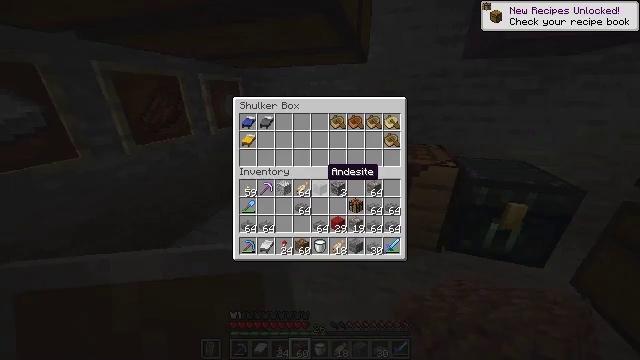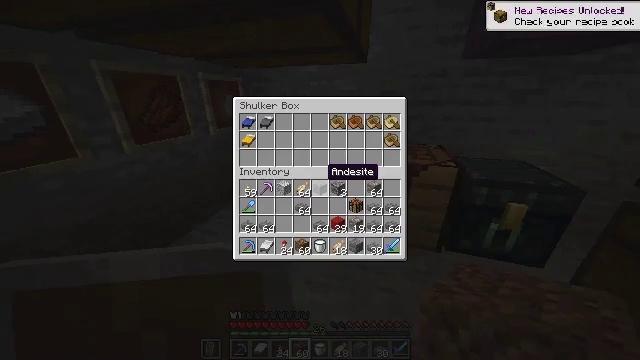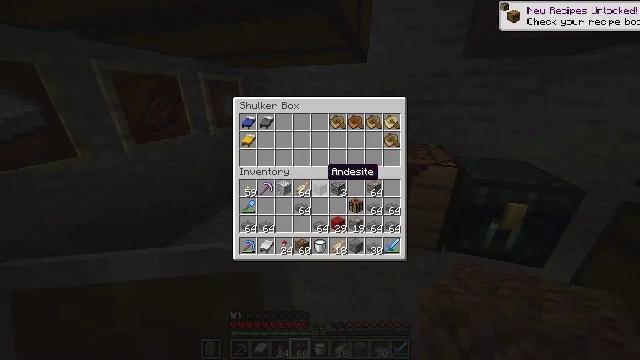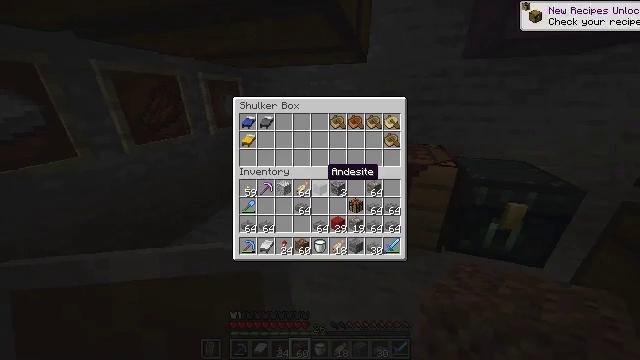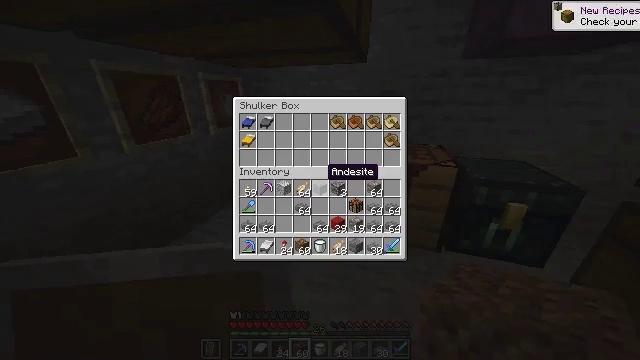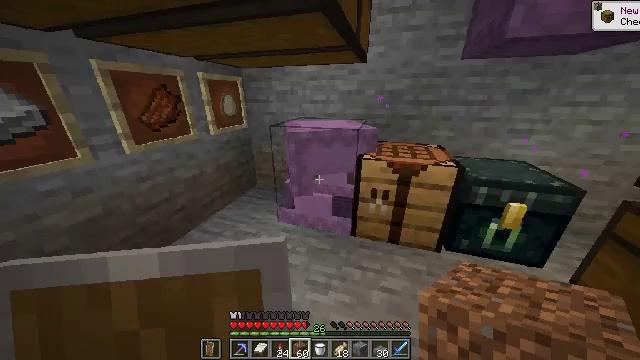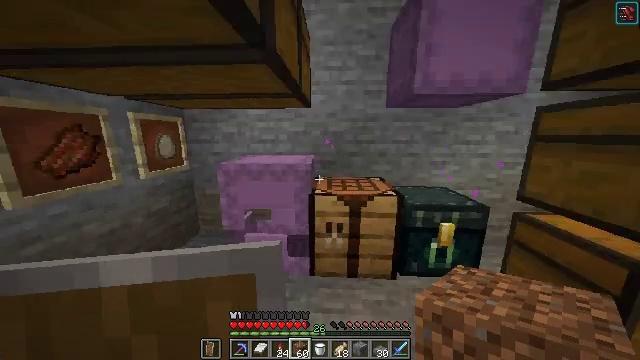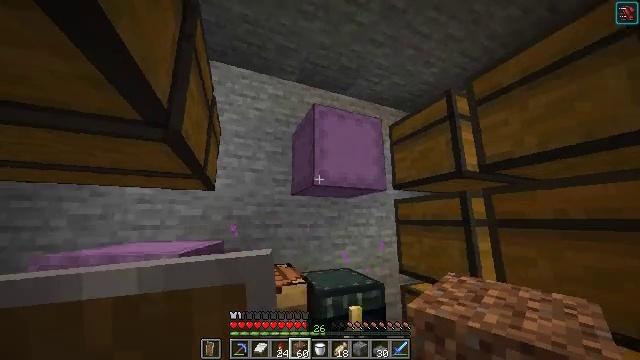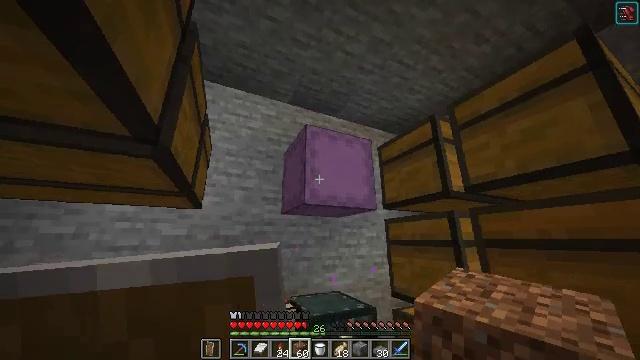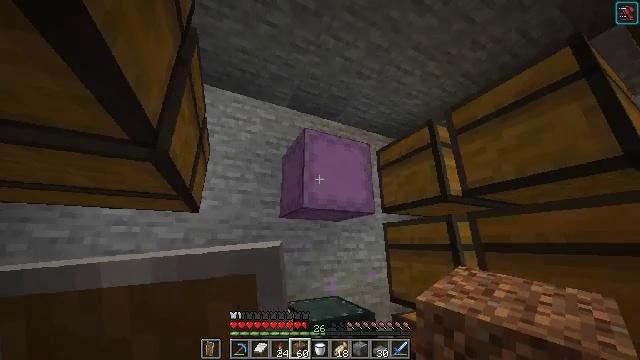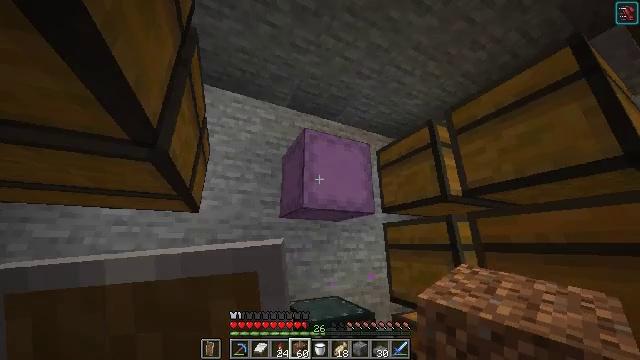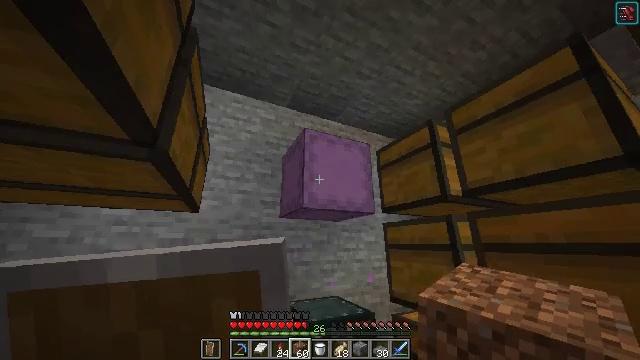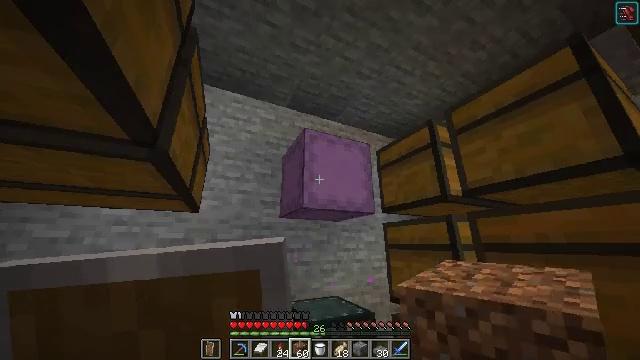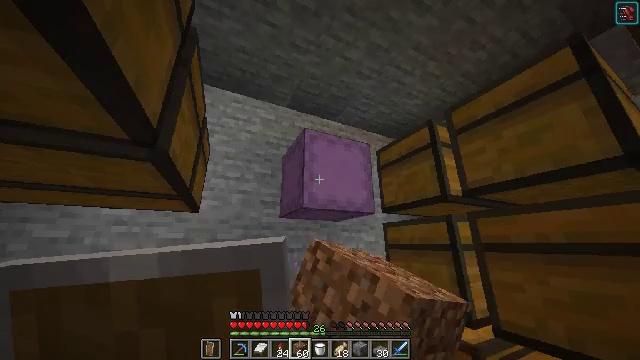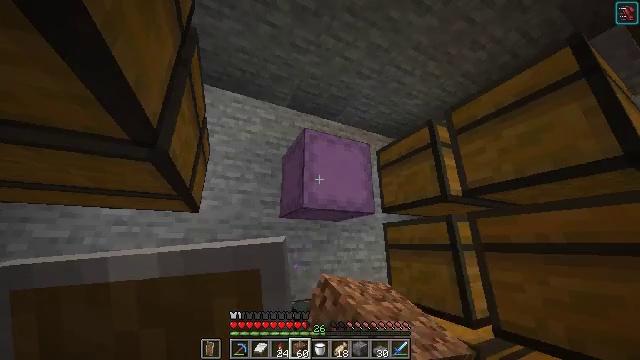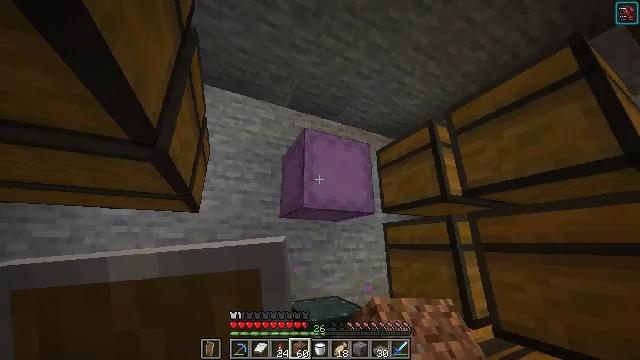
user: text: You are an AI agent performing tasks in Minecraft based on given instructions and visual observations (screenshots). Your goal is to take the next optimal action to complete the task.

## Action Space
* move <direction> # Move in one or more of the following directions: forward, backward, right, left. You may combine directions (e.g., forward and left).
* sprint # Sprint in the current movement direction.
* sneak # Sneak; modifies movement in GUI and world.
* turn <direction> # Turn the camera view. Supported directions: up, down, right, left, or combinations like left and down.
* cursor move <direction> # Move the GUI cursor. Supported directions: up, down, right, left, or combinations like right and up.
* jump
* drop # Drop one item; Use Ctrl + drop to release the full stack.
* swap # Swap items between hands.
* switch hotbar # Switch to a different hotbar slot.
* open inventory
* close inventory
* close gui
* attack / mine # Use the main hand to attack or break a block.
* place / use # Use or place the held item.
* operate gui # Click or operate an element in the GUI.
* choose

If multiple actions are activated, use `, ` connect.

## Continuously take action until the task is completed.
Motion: motion action
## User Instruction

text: Set up the materials to produce clay.
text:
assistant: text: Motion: no_op
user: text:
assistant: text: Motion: no_op
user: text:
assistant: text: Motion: no_op
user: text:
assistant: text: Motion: no_op
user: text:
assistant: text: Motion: no_op
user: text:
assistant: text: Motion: turn right and up, close gui
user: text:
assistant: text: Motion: turn right and up
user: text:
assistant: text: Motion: turn right and up
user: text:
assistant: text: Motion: turn up
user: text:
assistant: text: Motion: no_op
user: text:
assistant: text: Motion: use / place
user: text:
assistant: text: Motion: use / place
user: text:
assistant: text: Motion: use / place
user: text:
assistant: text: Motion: no_op
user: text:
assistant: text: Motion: no_op
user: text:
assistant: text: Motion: open gui
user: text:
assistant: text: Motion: no_op
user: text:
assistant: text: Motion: no_op
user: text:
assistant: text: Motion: no_op
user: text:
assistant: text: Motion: no_op
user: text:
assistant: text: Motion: no_op
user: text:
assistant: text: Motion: no_op
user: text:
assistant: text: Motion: no_op
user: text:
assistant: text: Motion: no_op
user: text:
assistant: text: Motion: no_op
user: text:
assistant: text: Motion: no_op
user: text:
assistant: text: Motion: no_op
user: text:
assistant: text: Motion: cursor move up
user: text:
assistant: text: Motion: cursor move up
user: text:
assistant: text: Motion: cursor move up